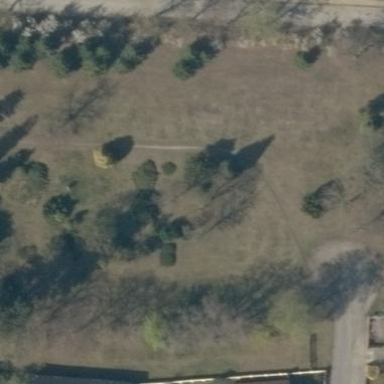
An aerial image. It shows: Cemetery.